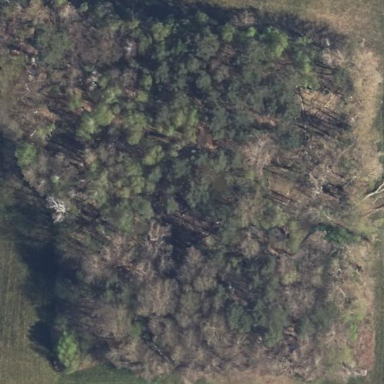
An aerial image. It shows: Forest area.